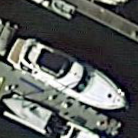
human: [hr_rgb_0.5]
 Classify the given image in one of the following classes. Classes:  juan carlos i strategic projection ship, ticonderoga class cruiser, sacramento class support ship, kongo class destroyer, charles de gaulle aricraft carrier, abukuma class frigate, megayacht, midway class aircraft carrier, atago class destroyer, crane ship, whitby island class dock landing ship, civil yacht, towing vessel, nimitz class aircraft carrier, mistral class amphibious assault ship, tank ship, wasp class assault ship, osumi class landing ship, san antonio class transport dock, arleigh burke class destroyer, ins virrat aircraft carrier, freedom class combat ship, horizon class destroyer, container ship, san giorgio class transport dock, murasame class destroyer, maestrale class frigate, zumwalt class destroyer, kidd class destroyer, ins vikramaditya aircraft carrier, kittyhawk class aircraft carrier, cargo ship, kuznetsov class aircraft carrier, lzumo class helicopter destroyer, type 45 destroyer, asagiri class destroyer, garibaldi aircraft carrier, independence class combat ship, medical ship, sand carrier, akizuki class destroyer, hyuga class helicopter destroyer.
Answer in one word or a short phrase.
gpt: Civil yacht